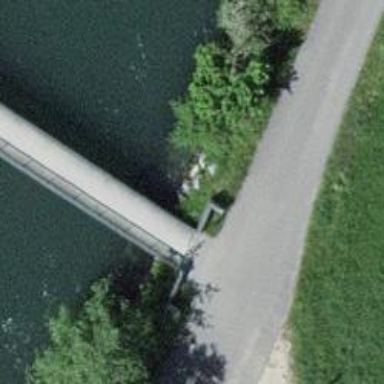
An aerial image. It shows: Concrete path bridge.